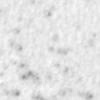
Label: no_change